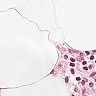
Metastatic tissue present: no